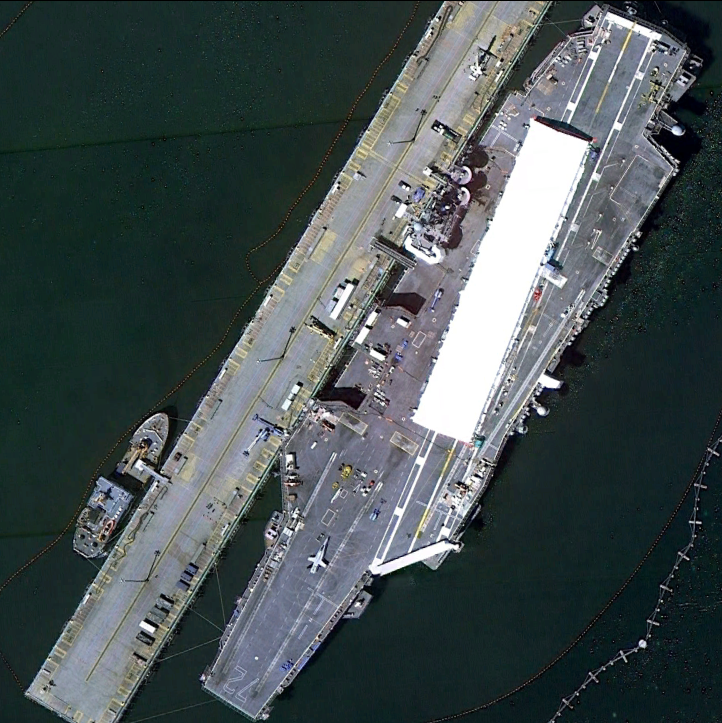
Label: aircraft_carrier